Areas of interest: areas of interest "Lugu Phase 5 Community Park"
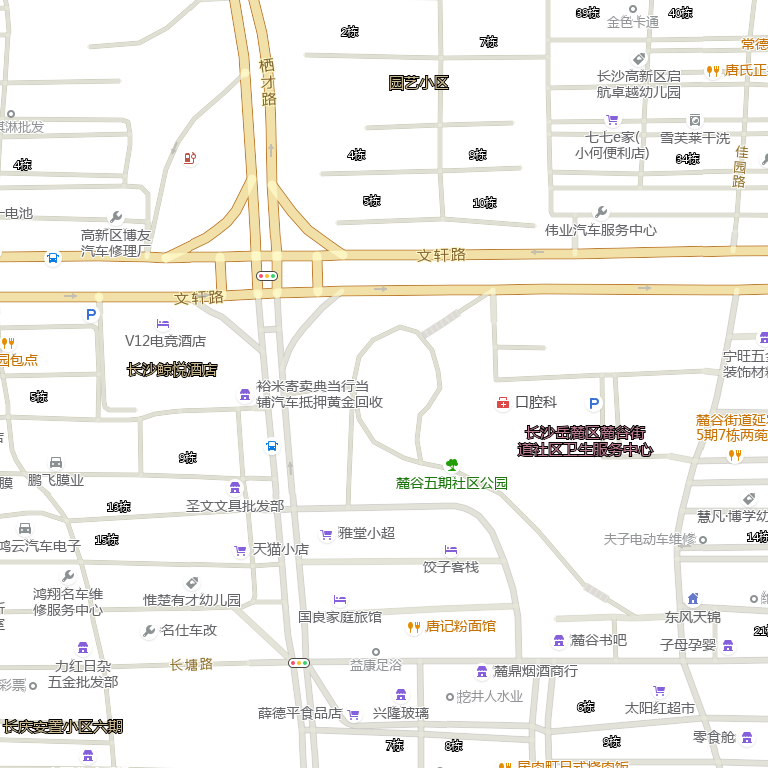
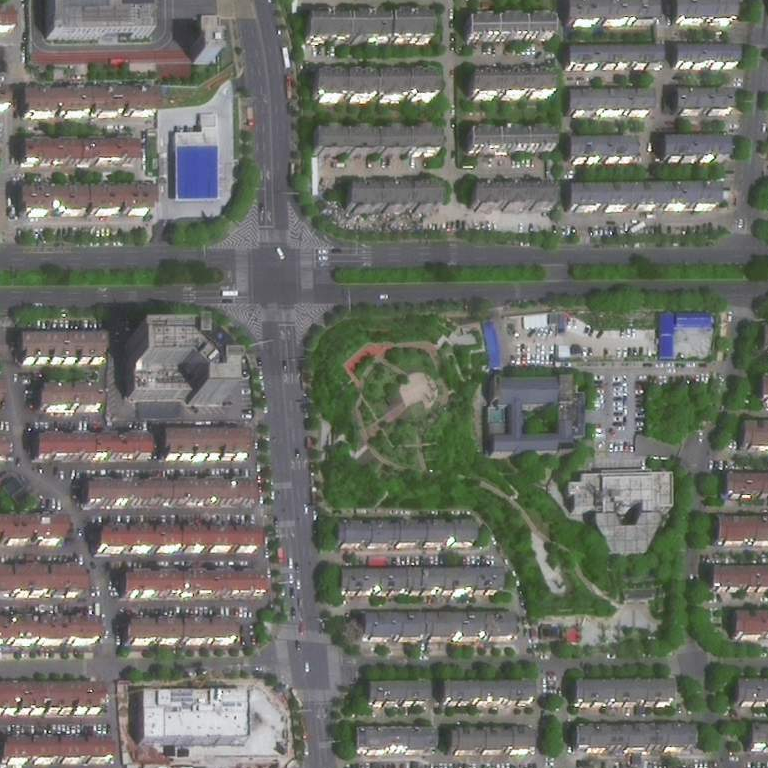